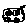
Label: car